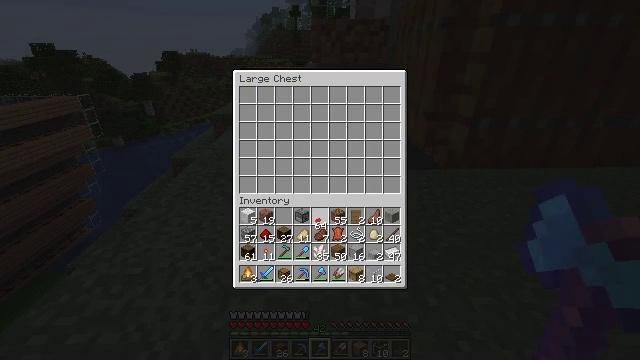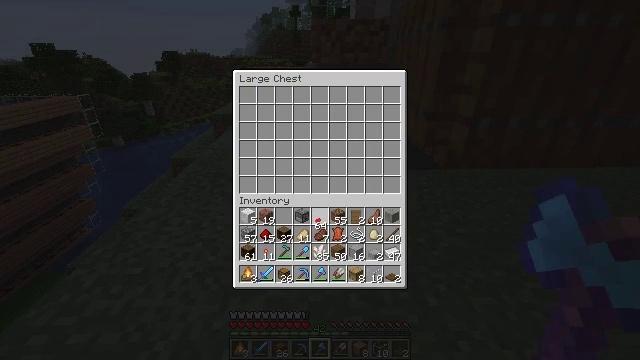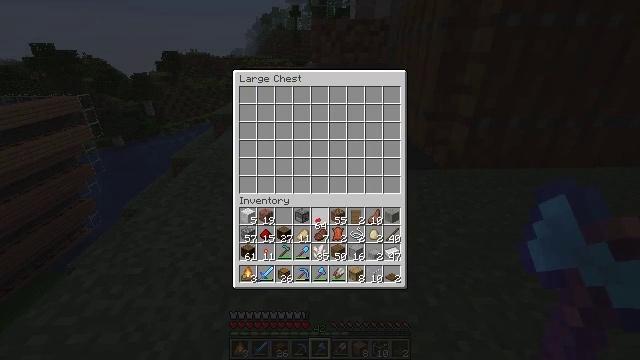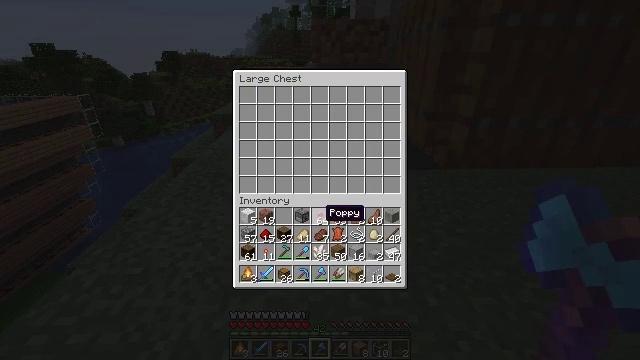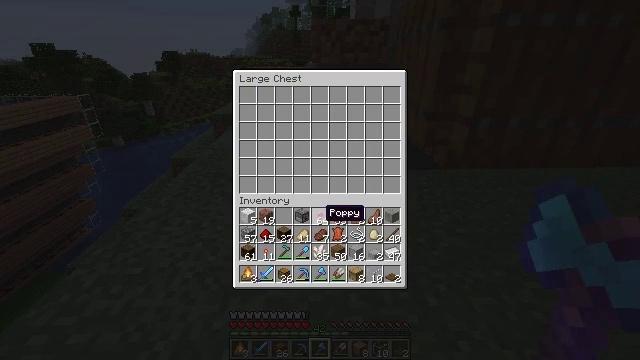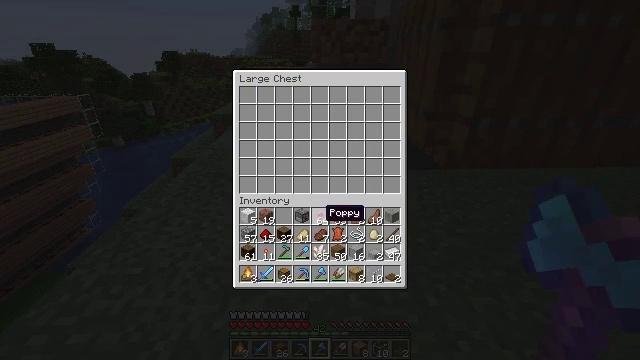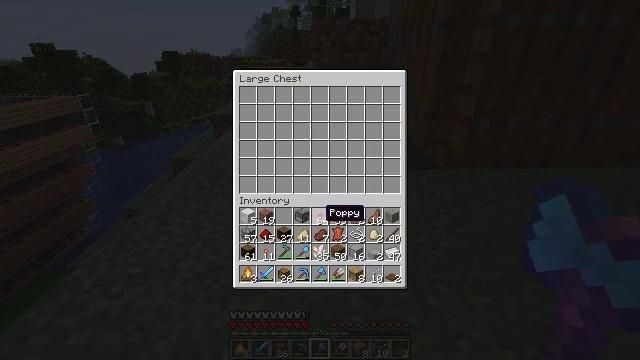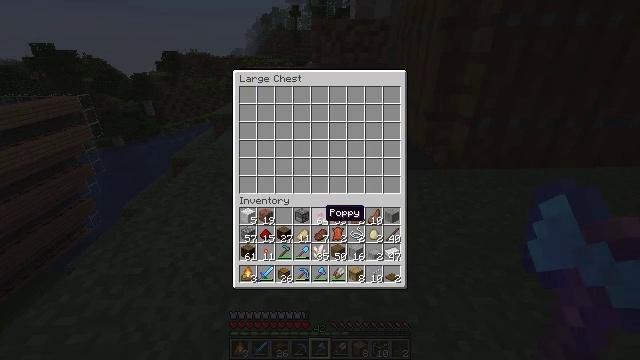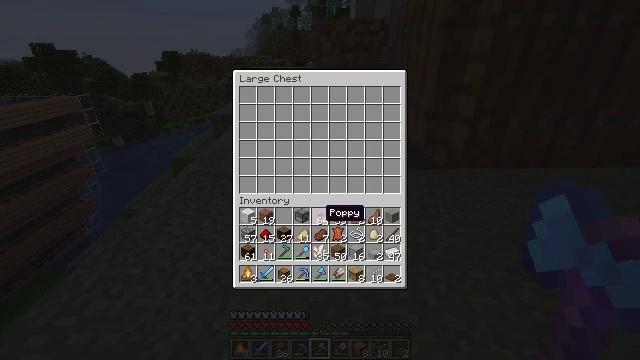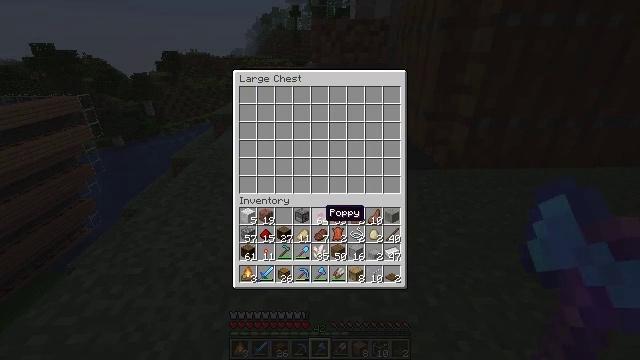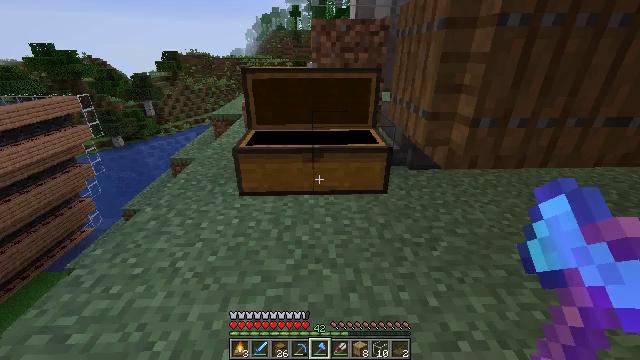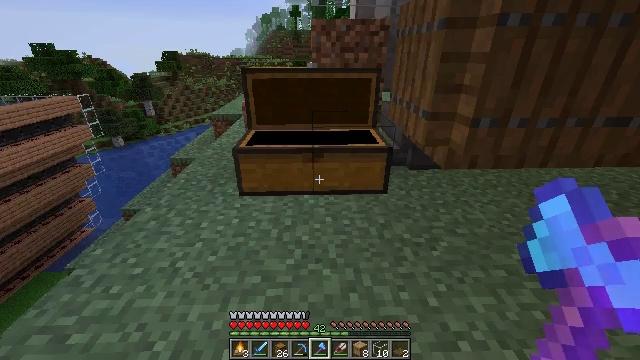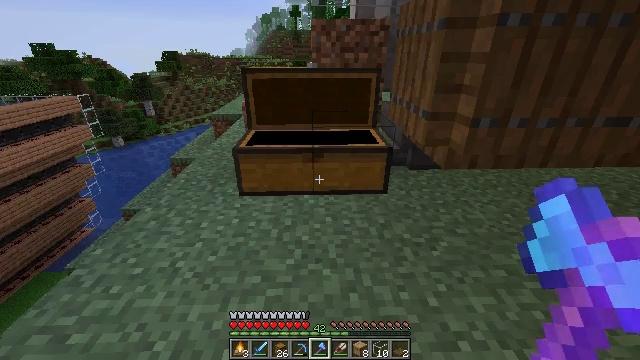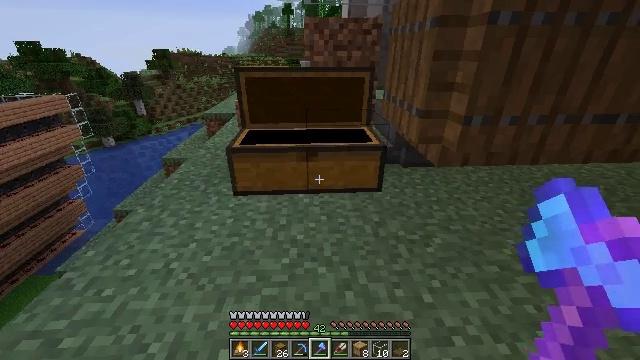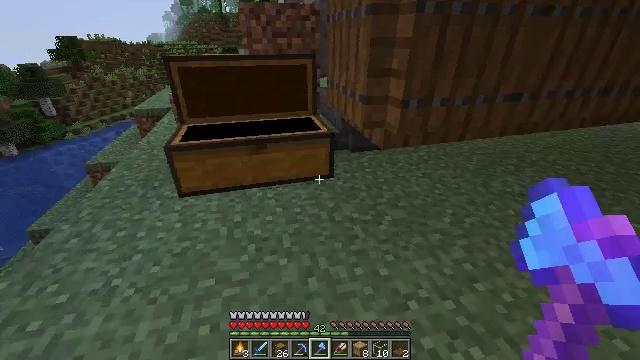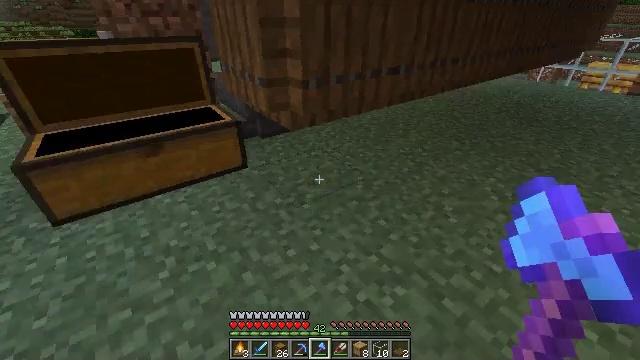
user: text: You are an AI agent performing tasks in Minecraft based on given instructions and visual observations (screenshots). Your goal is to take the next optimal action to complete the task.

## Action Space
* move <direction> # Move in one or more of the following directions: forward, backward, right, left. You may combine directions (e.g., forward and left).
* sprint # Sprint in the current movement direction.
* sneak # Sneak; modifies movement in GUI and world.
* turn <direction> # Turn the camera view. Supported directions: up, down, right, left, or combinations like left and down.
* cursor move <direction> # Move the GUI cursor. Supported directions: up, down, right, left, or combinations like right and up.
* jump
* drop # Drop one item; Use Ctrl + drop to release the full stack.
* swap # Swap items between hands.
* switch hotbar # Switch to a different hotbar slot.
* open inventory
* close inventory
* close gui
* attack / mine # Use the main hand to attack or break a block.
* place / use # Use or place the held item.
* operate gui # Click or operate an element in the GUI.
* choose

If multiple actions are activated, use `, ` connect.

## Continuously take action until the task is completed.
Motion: motion action
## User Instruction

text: Remove the glass to use the space.
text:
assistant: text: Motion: operate gui
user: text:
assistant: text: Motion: operate gui
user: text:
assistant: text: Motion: no_op
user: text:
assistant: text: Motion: no_op
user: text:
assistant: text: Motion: no_op
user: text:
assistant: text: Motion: no_op
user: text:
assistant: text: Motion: no_op
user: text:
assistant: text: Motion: no_op
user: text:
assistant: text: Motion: no_op
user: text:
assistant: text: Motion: no_op
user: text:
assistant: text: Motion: close gui
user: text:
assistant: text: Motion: no_op
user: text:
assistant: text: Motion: turn right
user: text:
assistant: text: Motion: turn right and down
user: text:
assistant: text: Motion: turn right and down
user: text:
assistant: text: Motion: turn right and down
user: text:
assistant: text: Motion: turn right and down
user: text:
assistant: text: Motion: turn right
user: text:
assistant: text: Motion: turn right
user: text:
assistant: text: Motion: turn right
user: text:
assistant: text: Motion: turn right and up
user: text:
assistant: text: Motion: turn right
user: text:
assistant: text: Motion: move forward
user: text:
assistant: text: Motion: move forward
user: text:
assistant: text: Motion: move forward
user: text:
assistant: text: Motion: move forward and move right
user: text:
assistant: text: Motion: move forward and move right
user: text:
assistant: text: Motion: move forward and move right
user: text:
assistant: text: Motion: move forward and move right, turn left
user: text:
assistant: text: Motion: move forward and move right, turn left